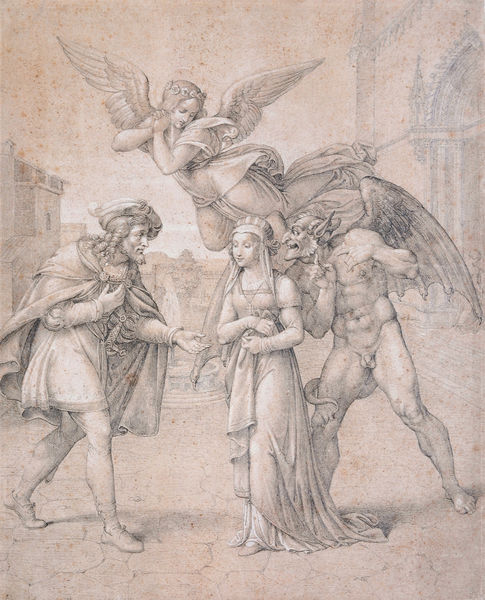
Titel: Begegnung Fausts mit Gretchen vor der Kirche
Künstler: Johannes Riepenhausen
Standort: Schweinfurt
Institution: Museum Georg Schäfer
Schlagwörter: akt, dunkel, flügel, gruppe, himmel, mann, nackt, umhang, weiß, menschen, mädchen, stadt, frau, geste, grau, hell, hut, hüte, kleid, männer, schwarz, skizze, strasse, szene, tür, zeichnung, blick, blüten, dame, gebäude, haus, schleier, schloss, hochformat, bart, jung, architektur, böse, falten, kleidung, stein, horn, hände, häuser, kirche, wege, boden, gewand, haare, mantel, gewänder, paar, krone, locken, ohren, renaissance, brunnen, fliegen, engel, schwanz, holzschnitt, liebe, bogen, schuhe, grafik, graphik, hof, platz, sepia, figuren, romantik, muskeln, faltenwurf, geschlecht, tor, lachen, strümpfe, penis, eingang, burg, glaube, palast, dom, druck, jungfrau, holzstich, radierung, stich, faust, fliegend, schiller, schlange, kranz, mythologie, ritter, kathedrale, sonntag, grinsen, portal, moral, verführung, gut, teufel, satyr, versuchung, lust, mittelalter, verbeugen, marktplatz, höfisch, adliger, hörner, edelmann, goethe, kupferstich, sünde, ungeheuer, gruß, satan, mittelalterlich, drache, grotesk, bauten, monster, mephisto, unschuld, stick, frühe neuzeit, sitte, gehöht, lieblich, schlecht, werben, matel, edelfrau, kirchentür, gretchen, mephistopheles, fliegt, konflikt, mäcdchen, umwerben, gewissen, keuschheit, anstand, strümpte, ggggewissen, verführer, kircje